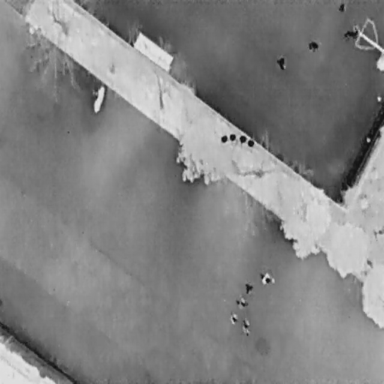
There are nine People in the infrared image.